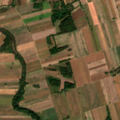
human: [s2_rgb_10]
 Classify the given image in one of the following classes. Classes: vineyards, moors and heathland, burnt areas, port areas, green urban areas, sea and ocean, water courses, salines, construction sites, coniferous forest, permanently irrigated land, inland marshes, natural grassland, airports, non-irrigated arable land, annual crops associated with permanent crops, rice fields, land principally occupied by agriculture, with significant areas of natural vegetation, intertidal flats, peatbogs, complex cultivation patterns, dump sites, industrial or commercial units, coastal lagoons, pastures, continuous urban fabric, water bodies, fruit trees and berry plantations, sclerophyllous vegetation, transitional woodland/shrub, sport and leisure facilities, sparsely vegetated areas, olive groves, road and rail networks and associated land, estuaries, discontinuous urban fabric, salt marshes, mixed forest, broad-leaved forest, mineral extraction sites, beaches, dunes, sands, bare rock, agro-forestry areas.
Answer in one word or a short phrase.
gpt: non-irrigated arable land